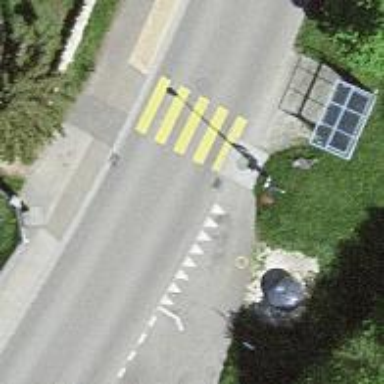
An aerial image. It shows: Marked road crossing.